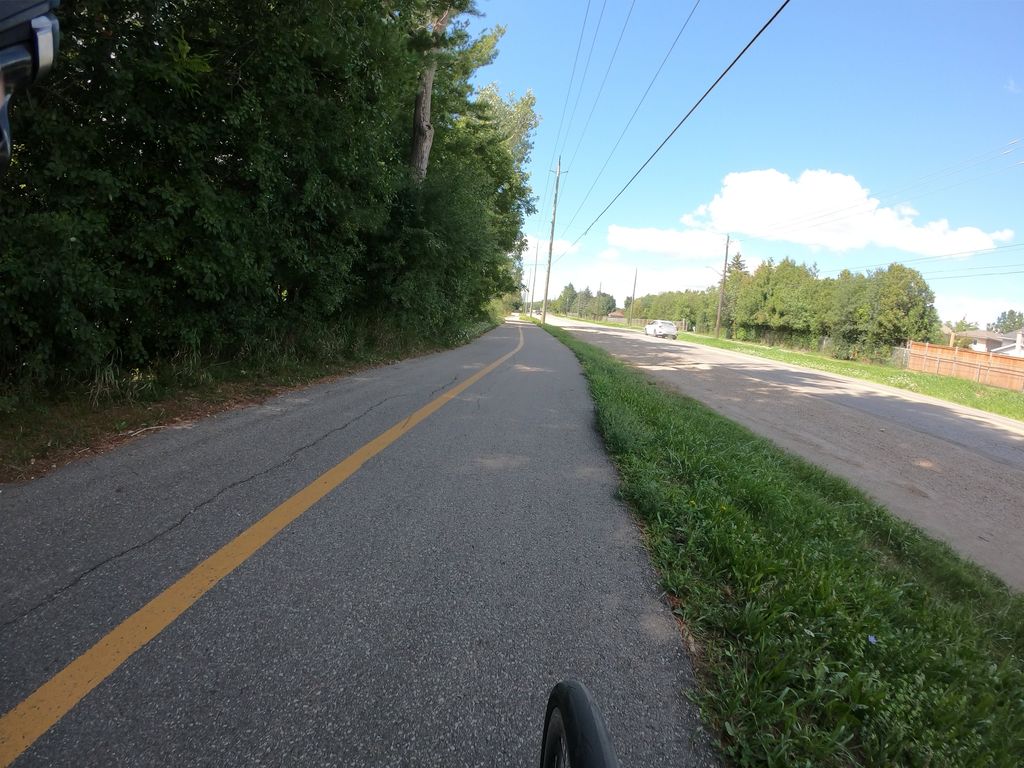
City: kitchener-waterloo